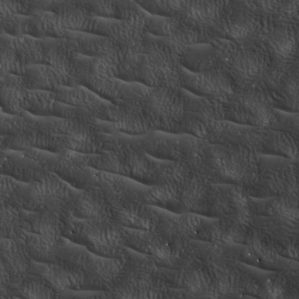
Label: non_frost